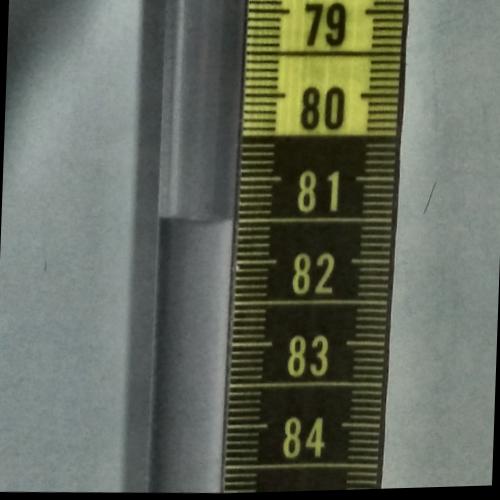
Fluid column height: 81.5 cm